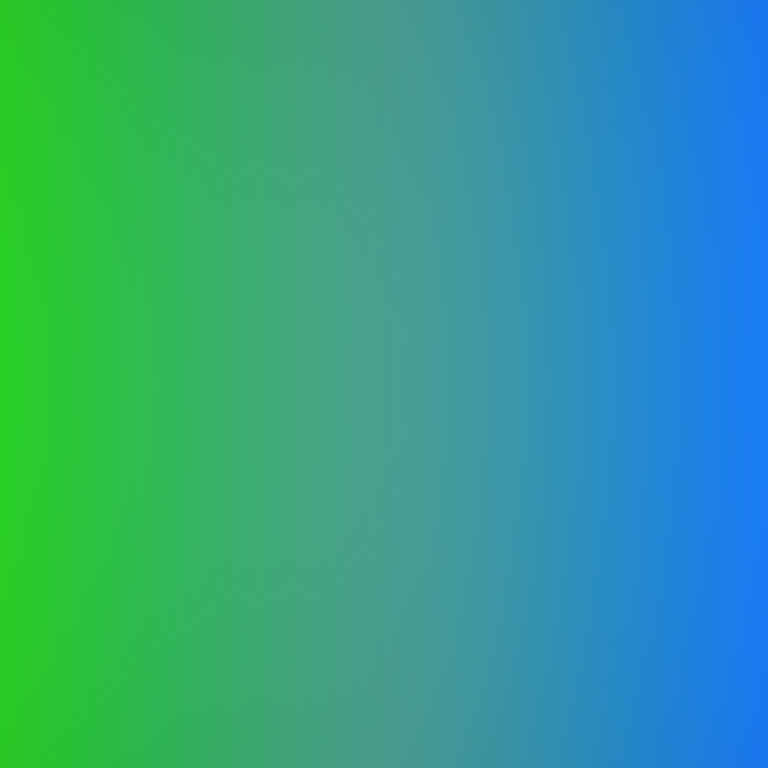
Abstract light effect, smooth gradient from vibrant green to cool blue, calm atmosphere, soft blend, no room, no furniture, no objects.